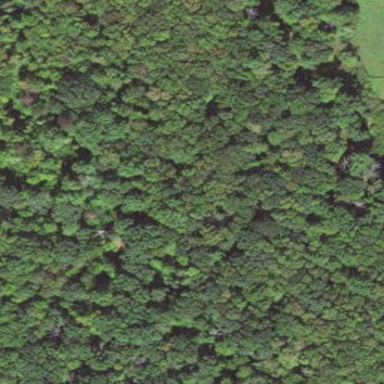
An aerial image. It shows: Mixed woodland with various types of leaves.